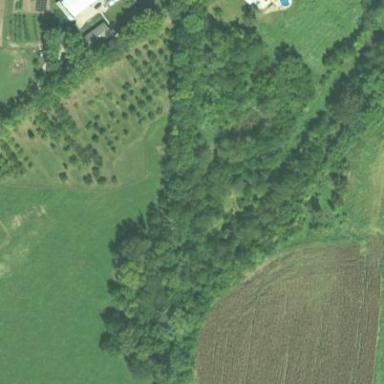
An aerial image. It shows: Plant nursery specializing in trees.